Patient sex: F
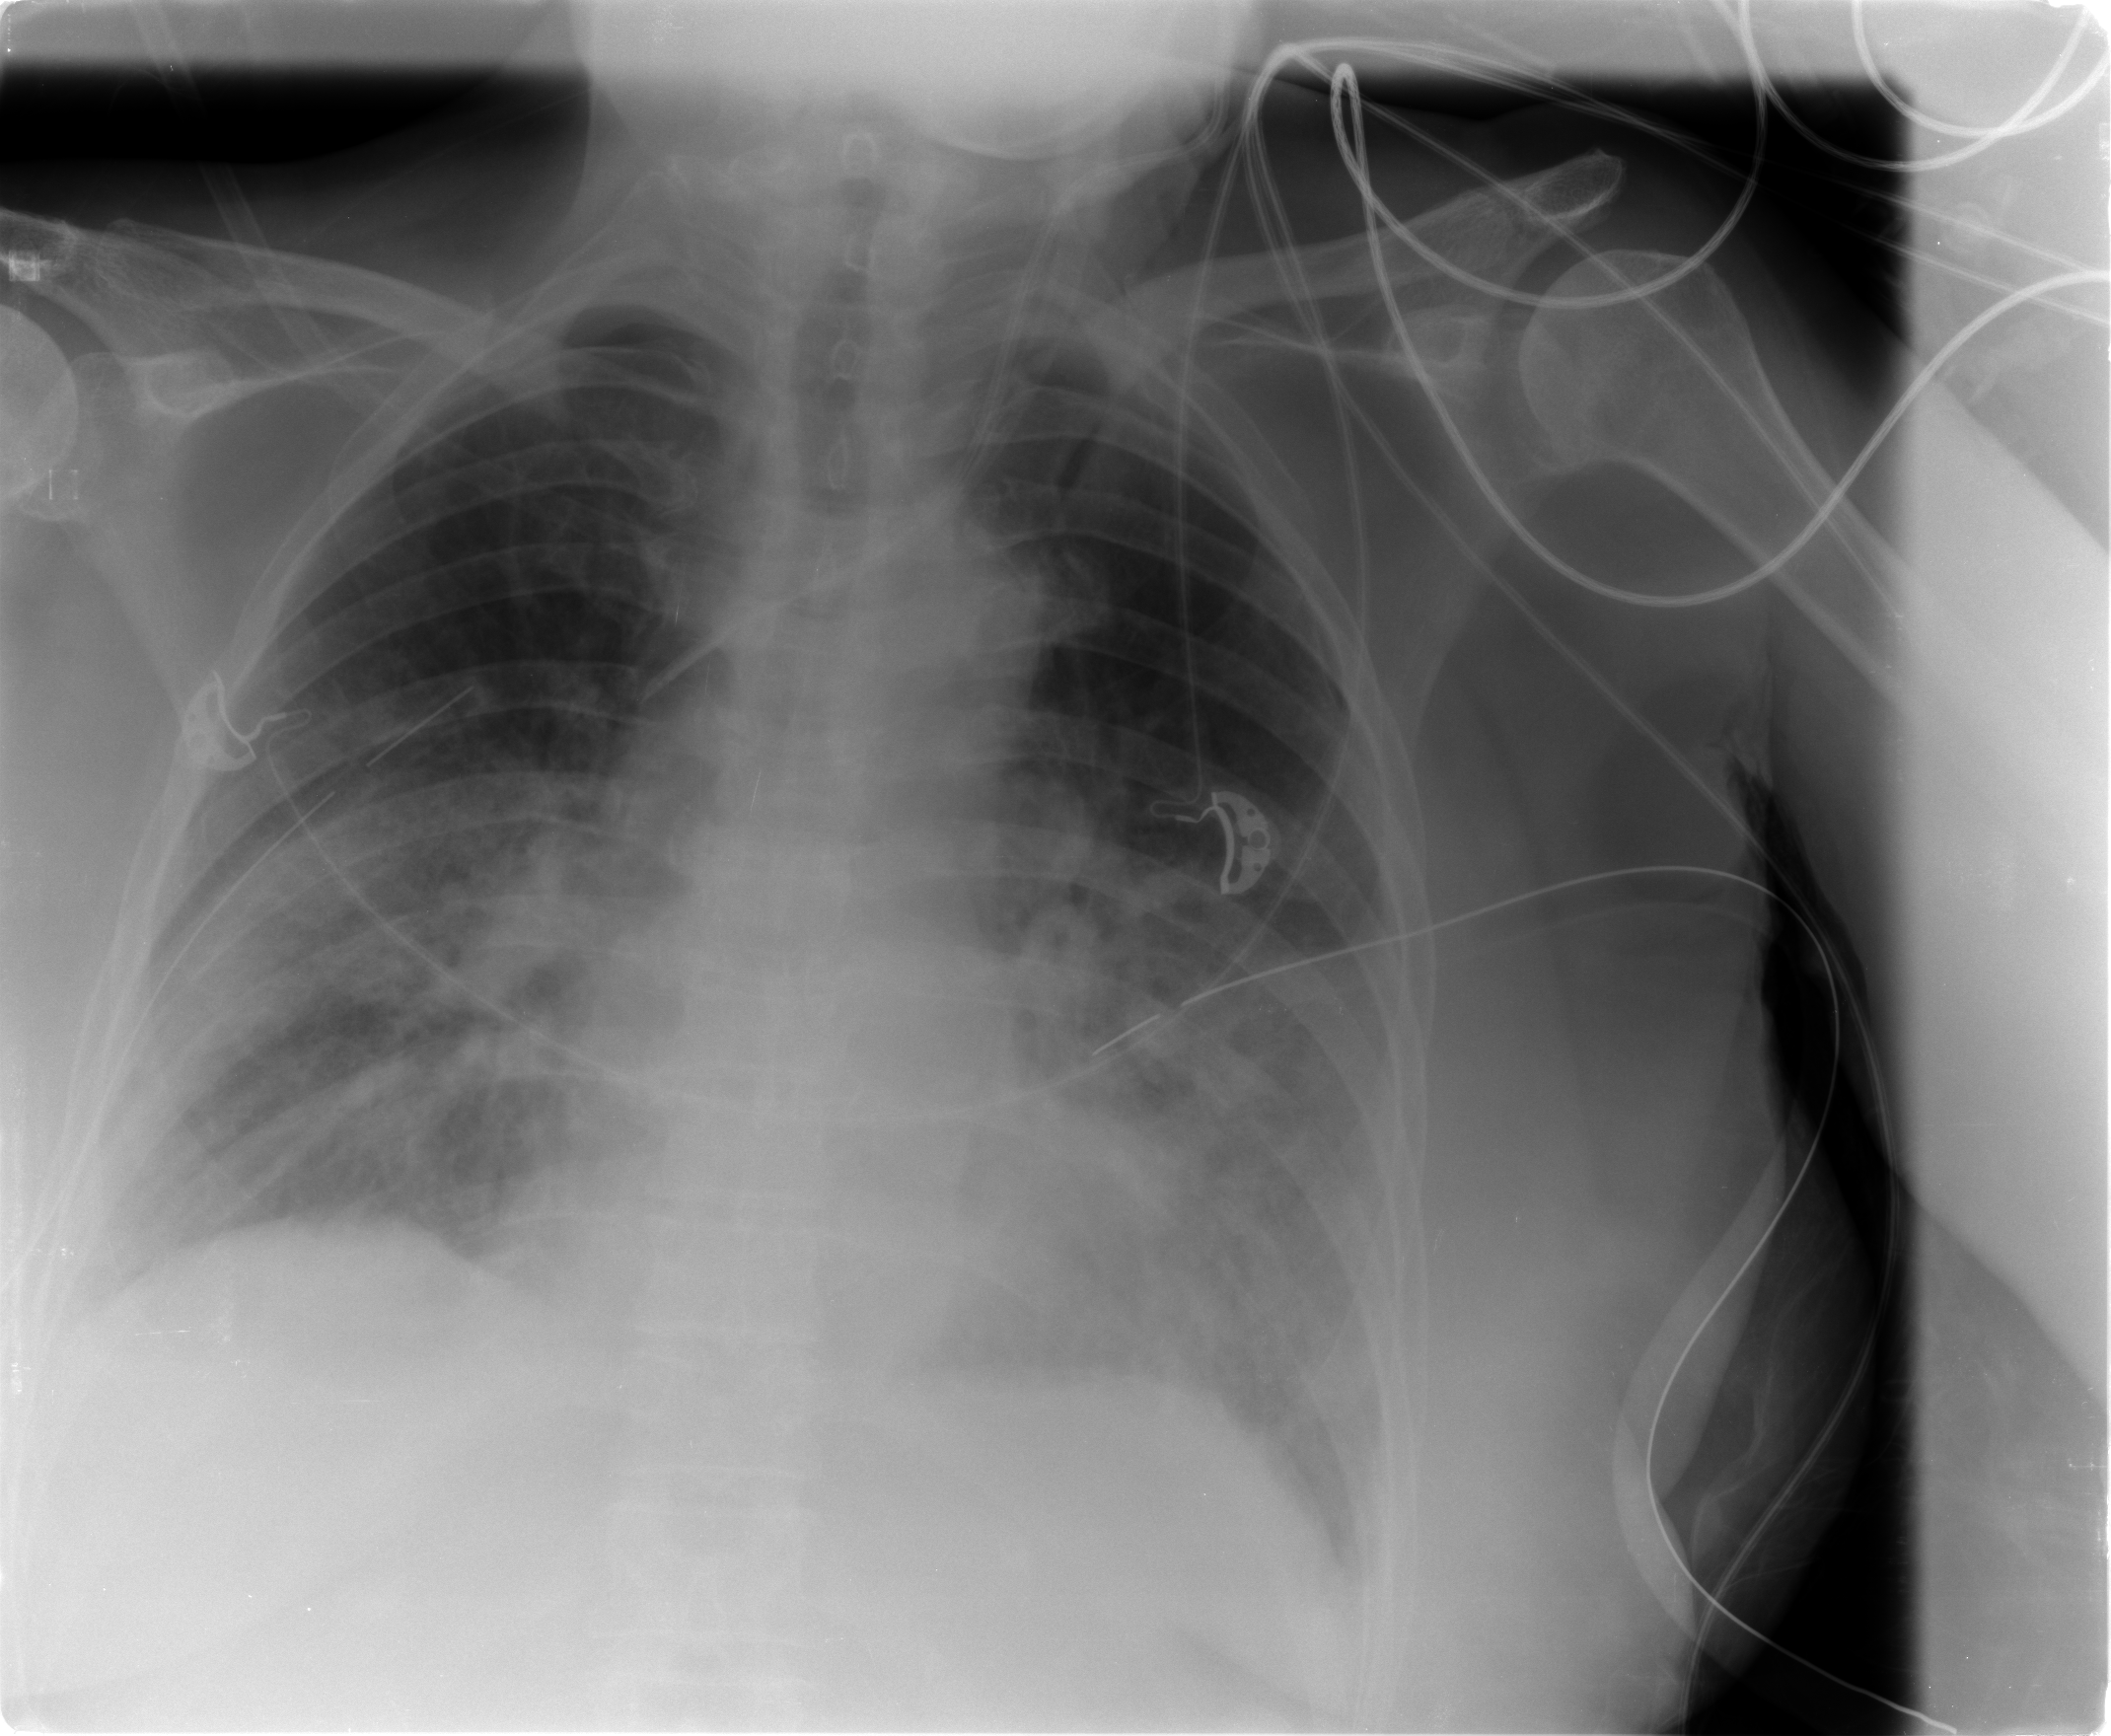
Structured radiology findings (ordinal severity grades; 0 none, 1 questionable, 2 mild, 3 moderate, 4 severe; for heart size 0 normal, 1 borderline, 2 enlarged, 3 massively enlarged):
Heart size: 0
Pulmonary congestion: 2
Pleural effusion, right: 2
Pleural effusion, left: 2
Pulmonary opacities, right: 2
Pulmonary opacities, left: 2
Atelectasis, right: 2
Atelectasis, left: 2